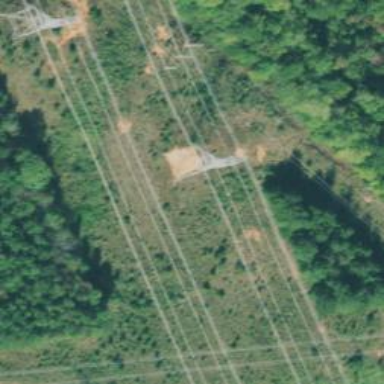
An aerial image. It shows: Lattice structure tower.